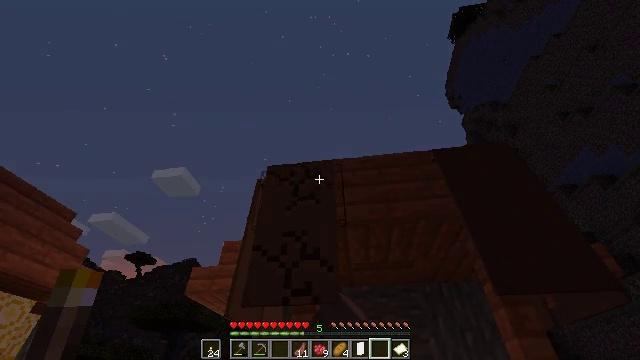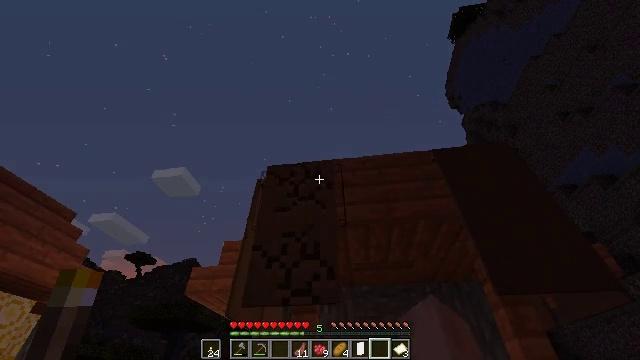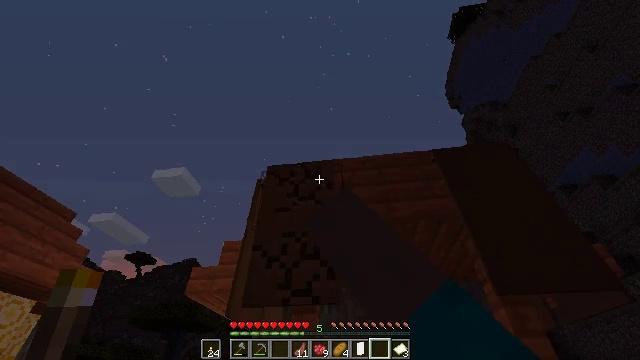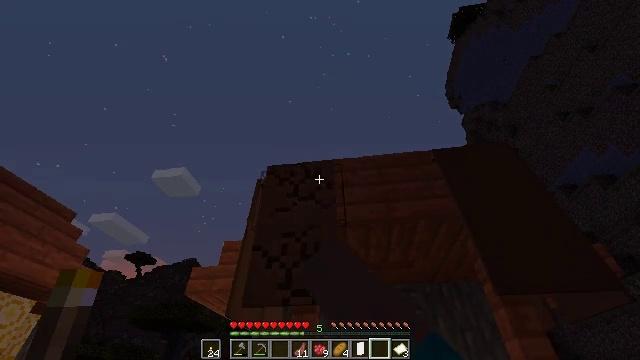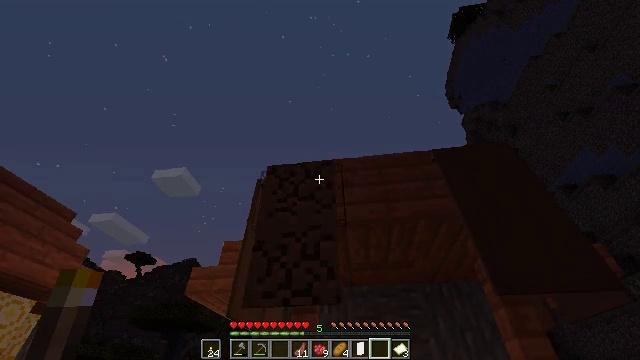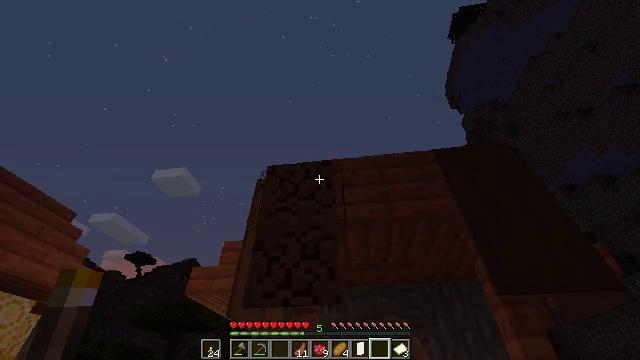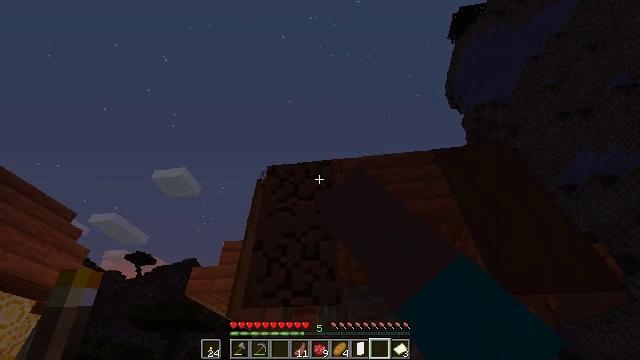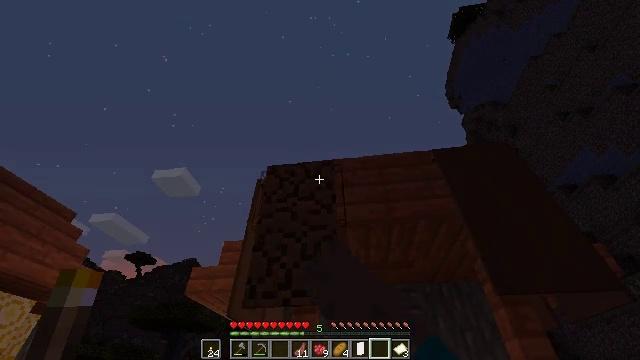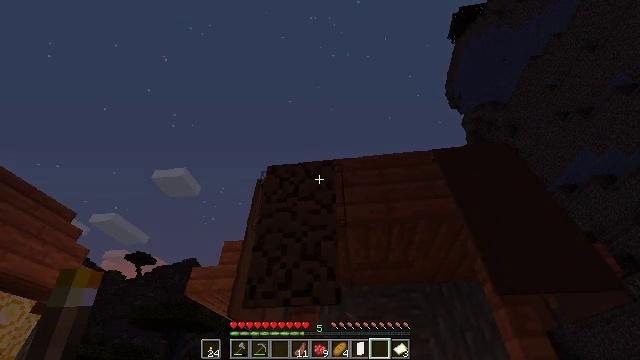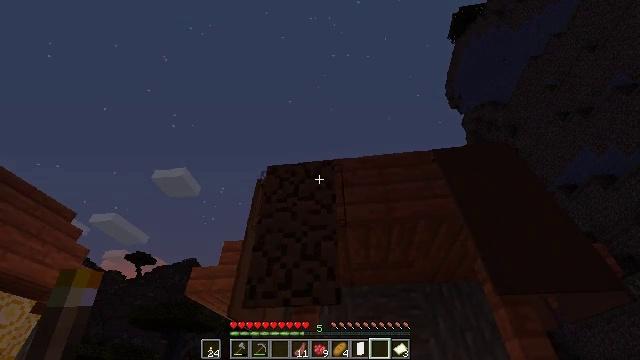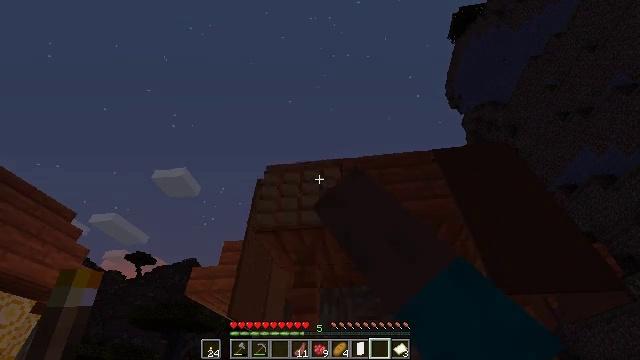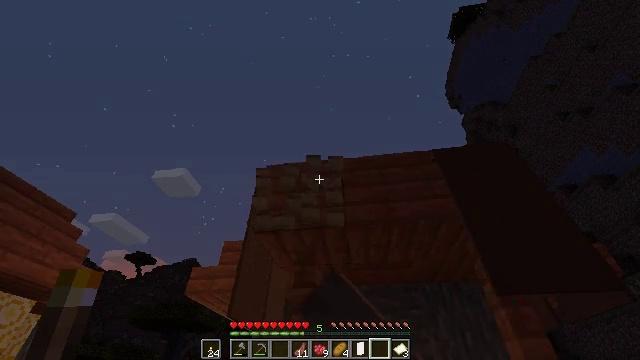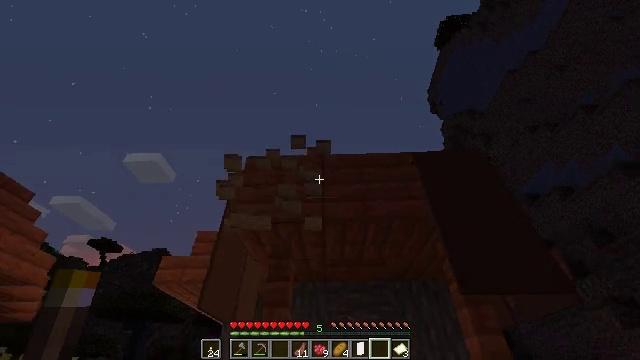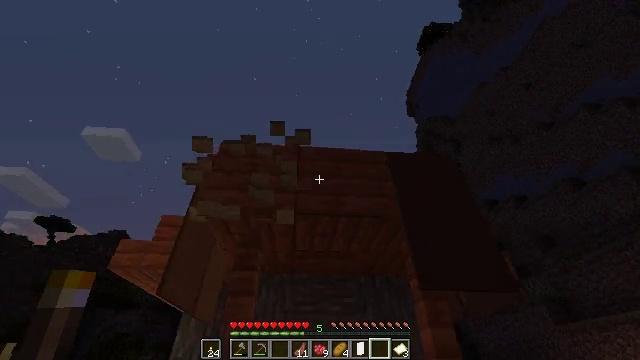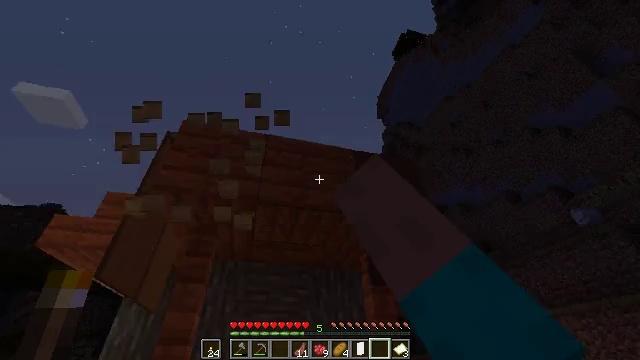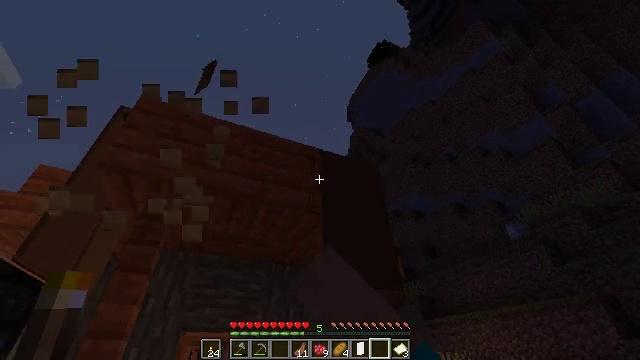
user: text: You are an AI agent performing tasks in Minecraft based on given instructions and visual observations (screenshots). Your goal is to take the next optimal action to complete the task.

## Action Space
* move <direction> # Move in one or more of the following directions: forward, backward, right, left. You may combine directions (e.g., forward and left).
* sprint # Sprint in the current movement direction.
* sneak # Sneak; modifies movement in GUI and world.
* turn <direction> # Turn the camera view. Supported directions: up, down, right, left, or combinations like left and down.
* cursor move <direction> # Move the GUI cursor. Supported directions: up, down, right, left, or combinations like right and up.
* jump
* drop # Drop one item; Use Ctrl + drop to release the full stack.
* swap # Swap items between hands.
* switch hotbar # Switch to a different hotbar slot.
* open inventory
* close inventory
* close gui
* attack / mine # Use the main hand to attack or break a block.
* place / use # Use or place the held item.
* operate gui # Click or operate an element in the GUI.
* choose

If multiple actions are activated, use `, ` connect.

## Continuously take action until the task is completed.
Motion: motion action
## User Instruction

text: Mine the brown wall banner to collect it.
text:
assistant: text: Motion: attack / mine
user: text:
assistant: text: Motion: attack / mine
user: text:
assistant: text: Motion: attack / mine
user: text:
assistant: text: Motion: attack / mine
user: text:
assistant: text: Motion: attack / mine
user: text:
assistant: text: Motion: attack / mine
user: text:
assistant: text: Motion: attack / mine
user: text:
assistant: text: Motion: attack / mine
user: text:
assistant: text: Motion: attack / mine
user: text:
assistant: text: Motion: attack / mine
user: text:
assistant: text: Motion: attack / mine
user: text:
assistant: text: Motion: turn right and down, attack / mine
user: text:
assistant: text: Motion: turn right and down, attack / mine
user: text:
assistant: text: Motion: turn right and down, attack / mine
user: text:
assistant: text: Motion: turn right, attack / mine
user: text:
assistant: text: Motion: turn right, attack / mine
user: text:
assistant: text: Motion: attack / mine
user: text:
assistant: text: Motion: attack / mine
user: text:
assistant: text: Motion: attack / mine
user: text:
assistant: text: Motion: attack / mine
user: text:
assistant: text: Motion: attack / mine
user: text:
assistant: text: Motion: attack / mine
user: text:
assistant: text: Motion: attack / mine
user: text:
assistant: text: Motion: attack / mine
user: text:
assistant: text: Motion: attack / mine
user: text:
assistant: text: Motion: attack / mine
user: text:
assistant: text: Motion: turn right, attack / mine
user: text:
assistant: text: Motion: turn right, attack / mine
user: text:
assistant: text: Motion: turn right, attack / mine
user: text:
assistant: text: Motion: attack / mine